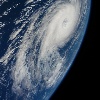
Label: cloud